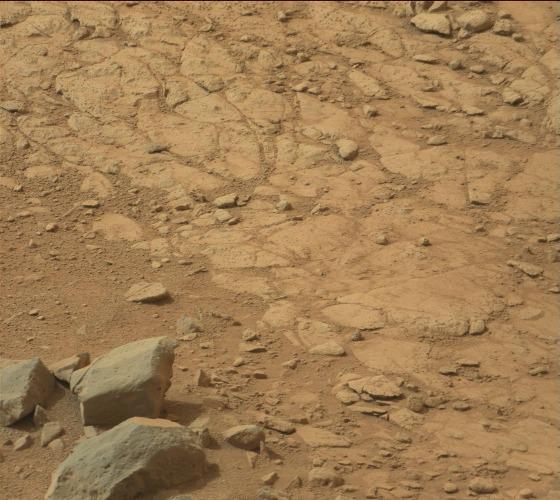
Terrain classes present: Bedrock, Gravel / Sand / Soil, Rock, Shadow